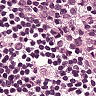
Metastatic tissue present: yes